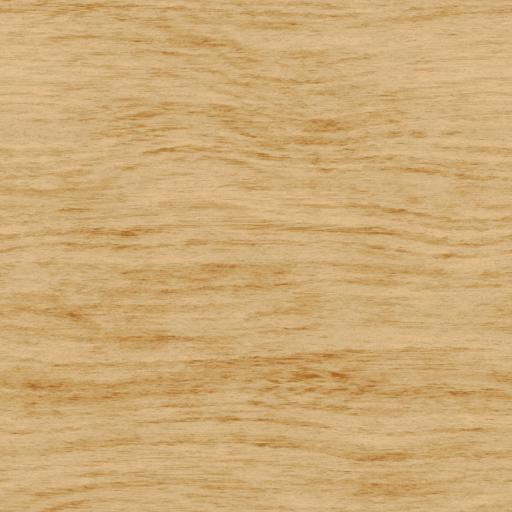
Tags: clean fine light smooth wood wooden